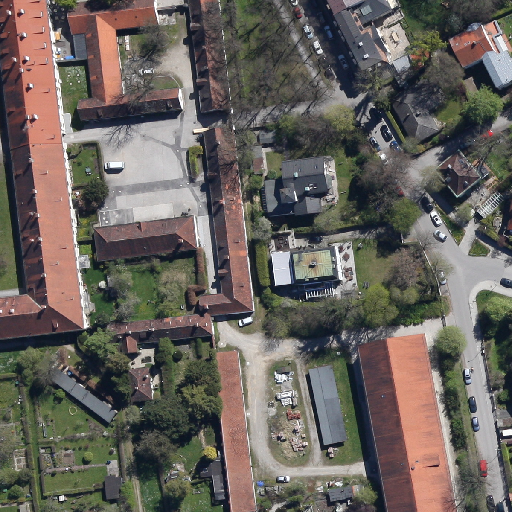
Referring expression: car driving on the road